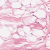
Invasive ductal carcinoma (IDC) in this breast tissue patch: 0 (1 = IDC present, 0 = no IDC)